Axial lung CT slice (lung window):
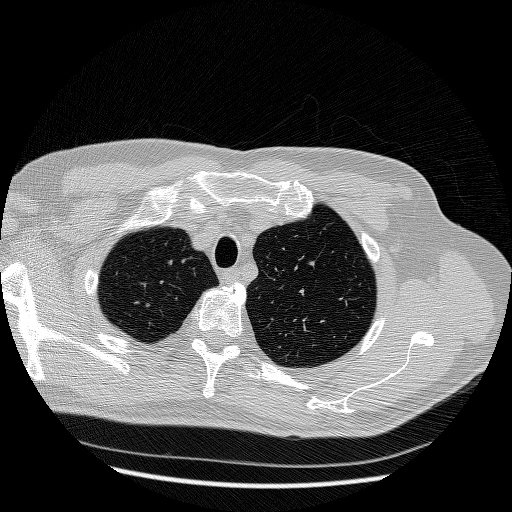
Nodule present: no